Question: I'm attempting to create a word generator based on a 4x4 grid of letters (below).

Here are the rules:
- - -
Currently, I take a 16-character input and loop through every word in the dictionary, determining whether that word can be spelled with the letters on the grid.
'''
#!/usr/bin/ruby
require './scores' # alphabet and associated Scrabble scoring value (ie the wordValue() method)
require './words.rb' # dictionary of English words (ie the WORDS array)
# grab users letters
puts "Provide us the 16 letters of your grid (no spaces please)"
word = gets.chomp.downcase
arr = word.split('')
# store words that can be spelled with user's letters
success = []
# iterate through dictionary of words
WORDS.each do |w|
# create temp arrays
dict_arr = w.split('')
user_arr = arr.dup
test = true
# test whether users letters spell current word in dict
while test
dict_arr.each do |letter|
if (user_arr.include?(letter))
i = user_arr.index(letter)
user_arr.delete_at(i)
else
test = false
break
end
end
# store word in array
if test
success << w
test = false
end
end
end
# create hash for successful words and their corresponding values
SUCCESS = {}
success.each do |w|
score = wordValue(w)
SUCCESS[w] = score
end
# sort hash from lowest to smallest value
SUCCESS = SUCCESS.sort_by {|word, value| value}
# print results to screen
SUCCESS.each {|k,v| puts "#{k}: #{v}"}
'''
However, this approach doesn't take into account the positions of the tiles on the board.
For the board game in the image above, it takes about 1.21 seconds for my VM running Ubuntu to compute the 1185 possible words. I'm using the dictionary of words provided with Ubunut in /usr/share/dict/words
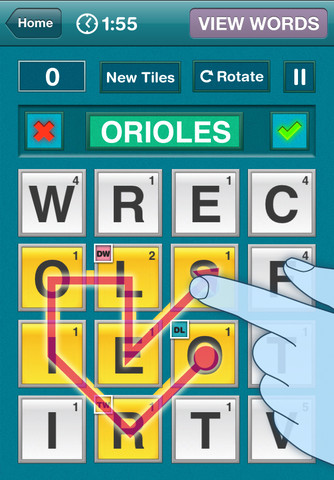
Answer: My original answer was not what you wanted. I was creating a list of all of the
"words" in the grid, instead of searching for the words you had already identified
from the dictionary. Now I have written a function which searches the grid for a
particular word. It works recursively.
So, now the algorithm is:
1) Get the 16 letters from the user
2) Search dictionary for all words with those letters
3) Call is_word_on_board with each of those words to see if you have a match
'''
#!/usr/bin/ruby
# This script searches a board for a word
#
# A board is represented by a string of letters, for instance, the string
# "abcdefghijklmnop" represents the board:
#
# a b c d
# e f g h
# i j k l
# m n o p
#
# The array ADJACENT lists the cell numbers that are adjacent to another
# cell. For instance ADJACENT[3] is [2, 6, 7]. If the cells are numbered
#
# 0 1 2 3
# 4 5 6 7
# 8 9 10 11
# 12 13 14 15
ADJACENT = [
[1, 4, 5],
[0, 2, 4, 5, 6],
[1, 3, 5, 6, 7],
[2, 6, 7],
[0, 1, 5, 8, 9],
[0, 1, 2, 4, 6, 8, 9, 10],
[1, 2, 3, 5, 7, 9, 10, 11],
[2, 3, 6, 10, 11],
[4, 5, 9, 12, 13],
[4, 5, 6, 8, 10, 12, 13, 14],
[5, 6, 7, 9, 11, 13, 14, 15],
[6, 7, 10, 14, 15],
[8, 9, 13],
[8, 9, 10, 12, 14],
[9, 10, 11, 13, 15],
[10, 11, 14]
]
# function: is_word_on_board
#
# parameters:
# word - word you're searching for
# board - string of letters representing the board, left to right, top to bottom
# prefix - partial word found so far
# cell - position of last letter chosen on the board
#
# returns true if word was found, false otherwise
#
# Note: You only need to provide the word and the board. The other two parameters
# have default values, and are used by the recursive calls.
# set this to true to log the recursive calls
DEBUG = false
def is_word_on_board(word, board, prefix = "", cell = -1)
if DEBUG
puts "word = #{word}"
puts "board = #{board}"
puts "prefix = #{prefix}"
puts "cell = #{cell}"
puts
end
# If we're just beginning, start word at any cell containing
# the starting letter of the word
if prefix.length == 0
0.upto(15) do |i|
if word[0] == board[i]
board_copy = board.dup
newprefix = board[i,1]
# put "*" in place of letter so we don't reuse it
board_copy[i] = ?*
# recurse, and return true if the word is found
if is_word_on_board(word, board_copy, newprefix, i)
return true
end
end
end
# we got here without finding a match, so return false
return false
elsif prefix.length == word.length
# we have the whole word!
return true
else
# search adjacent cells for the next letter in the word
ADJACENT[cell].each do |c|
# if the letter in this adjacent cell matches the next
# letter of the word, add it to the prefix and recurse
if board[c] == word[prefix.length]
newprefix = prefix + board[c, 1]
board_copy = board.dup
# put "*" in place of letter so we don't reuse it
board_copy[c] = ?*
# recurse, and return true if the word is found
if is_word_on_board(word, board_copy, newprefix, c)
return true
end
end
end
# bummer, no word found, so return false
return false
end
end
puts "Test board:"
puts
puts " r u t t"
puts " y b s i"
puts " e a r o"
puts " g h o l"
puts
board = "ruttybsiearoghol"
for word in ["ruby", "bears", "honey", "beast", "rusty", "burb", "bras", "ruttisbyearolohg", "i"]
if is_word_on_board(word, board)
puts word + " is on the board"
else
puts word + " is NOT on the board"
end
end
'''
Running this script give the following results:
'''
Test board:
r u t t
y b s i
e a r o
g h o l
ruby is on the board
bears is on the board
honey is NOT on the board
beast is on the board
rusty is NOT on the board
burb is NOT on the board
bras is on the board
ruttisbyearolohg is on the board
i is on the board
'''